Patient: sex M, age 54
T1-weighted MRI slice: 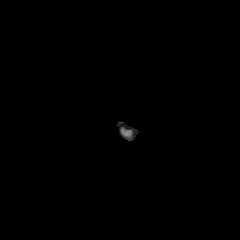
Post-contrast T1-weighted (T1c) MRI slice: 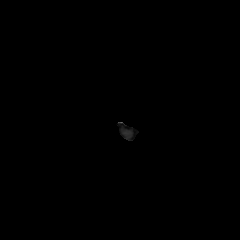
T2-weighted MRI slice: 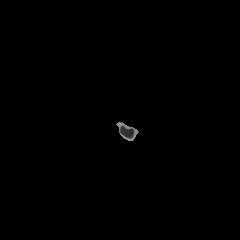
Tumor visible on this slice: no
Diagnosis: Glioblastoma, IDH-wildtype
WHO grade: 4